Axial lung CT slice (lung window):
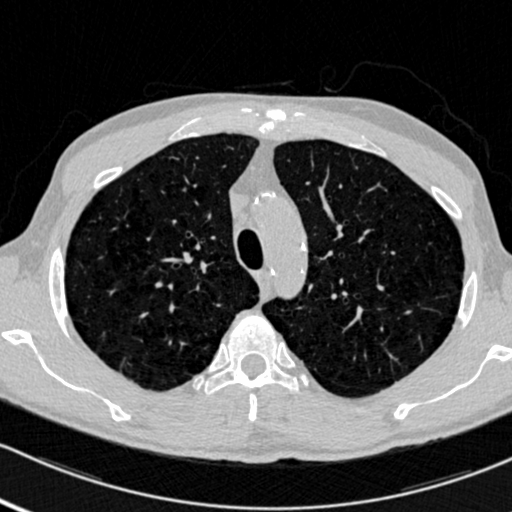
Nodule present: no